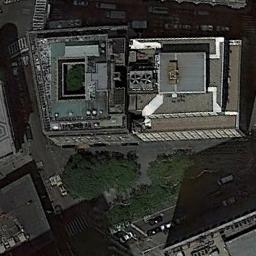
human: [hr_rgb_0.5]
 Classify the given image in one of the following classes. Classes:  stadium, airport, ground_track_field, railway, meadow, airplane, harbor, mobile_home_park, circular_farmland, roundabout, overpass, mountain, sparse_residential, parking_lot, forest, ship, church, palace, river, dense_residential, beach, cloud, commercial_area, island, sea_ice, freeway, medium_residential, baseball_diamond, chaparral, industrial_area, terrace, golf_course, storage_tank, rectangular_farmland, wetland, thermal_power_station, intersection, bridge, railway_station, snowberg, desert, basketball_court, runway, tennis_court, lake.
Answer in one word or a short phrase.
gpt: commercial_area